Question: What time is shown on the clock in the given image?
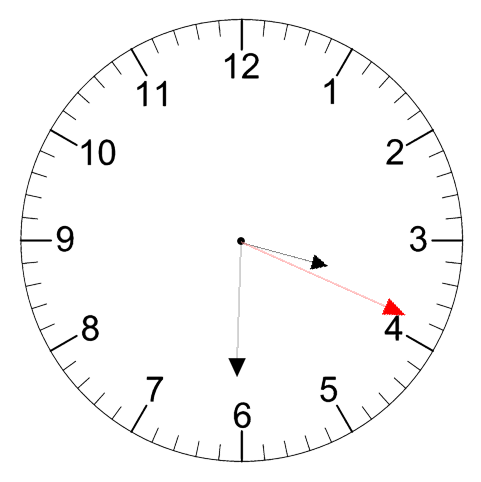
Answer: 03:30:19